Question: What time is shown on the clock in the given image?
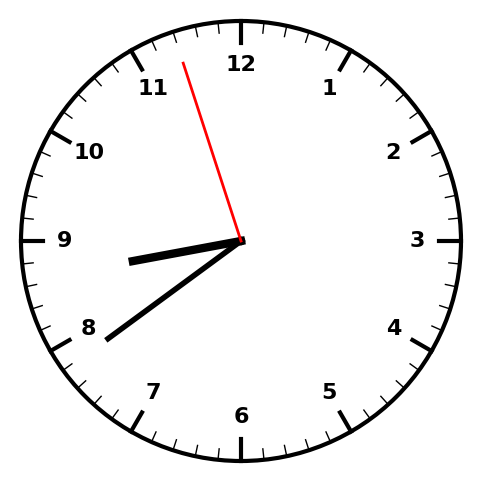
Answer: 08:38:57